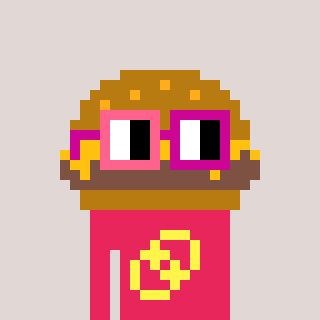
a pixel art character with square pink and red glasses, a burger-shaped head and a redpinkish-colored body on a warm background